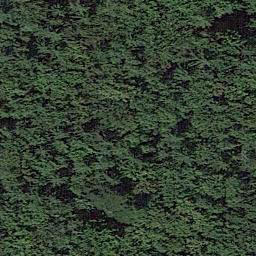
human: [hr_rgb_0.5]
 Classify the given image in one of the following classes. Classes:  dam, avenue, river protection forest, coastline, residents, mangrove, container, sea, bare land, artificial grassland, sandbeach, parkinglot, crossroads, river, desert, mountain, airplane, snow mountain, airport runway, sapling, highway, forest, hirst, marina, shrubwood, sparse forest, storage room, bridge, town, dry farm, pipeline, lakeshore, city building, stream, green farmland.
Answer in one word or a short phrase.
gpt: forest